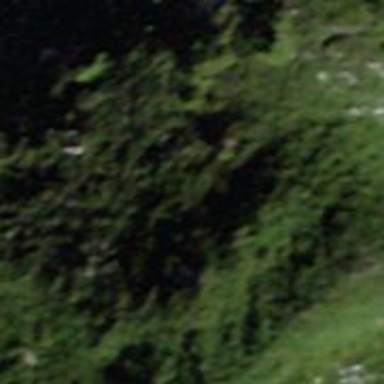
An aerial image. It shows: Natural cliff.